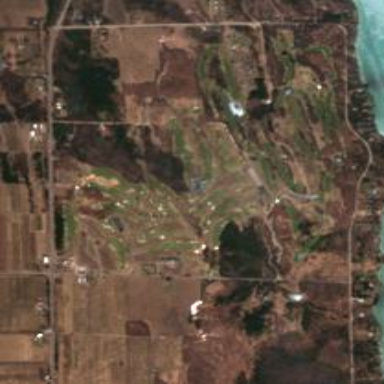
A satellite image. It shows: Golf course surrounded by greenery.